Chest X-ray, AP view. Patient: 58 years old, sex F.
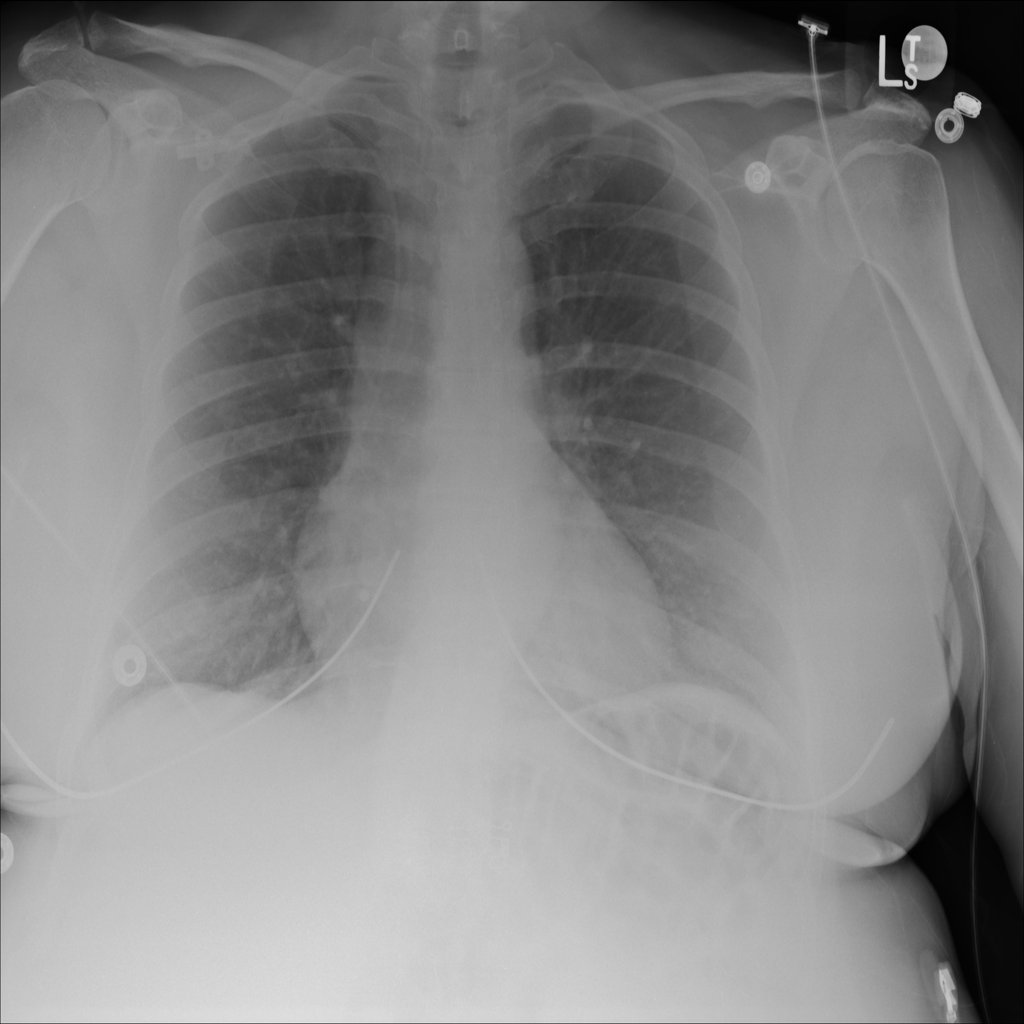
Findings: No Finding